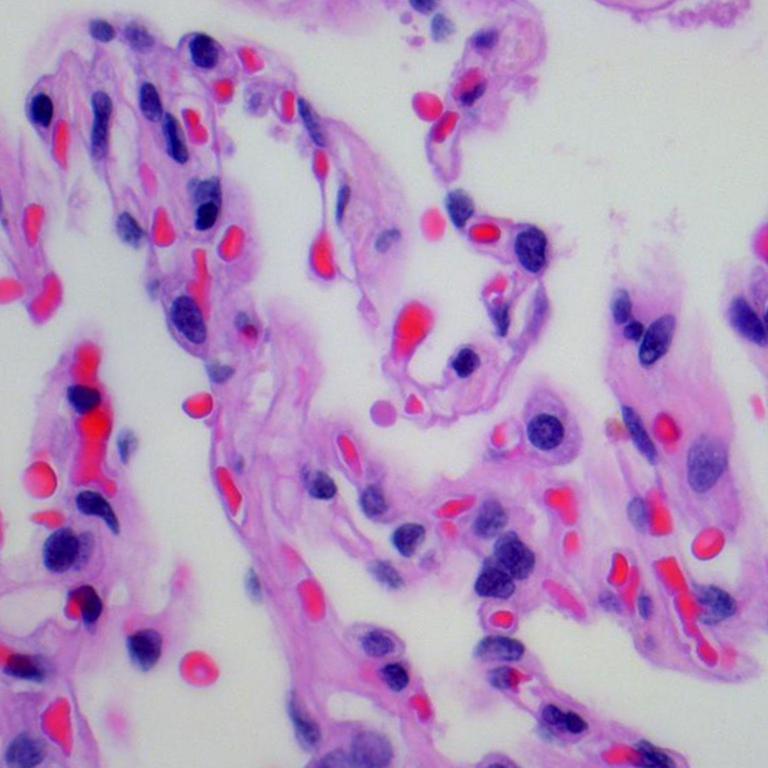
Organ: lung
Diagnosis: benign